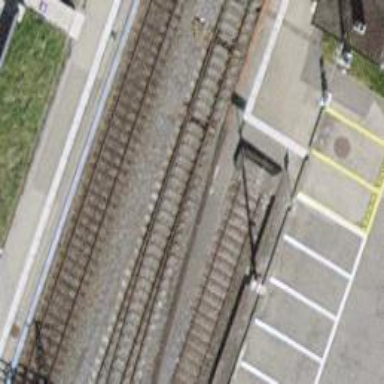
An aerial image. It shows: Railway buffer stop.